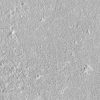
Atmospheric dust classification: not_dusty